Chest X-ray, AP view. Patient: 75 years old, sex F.
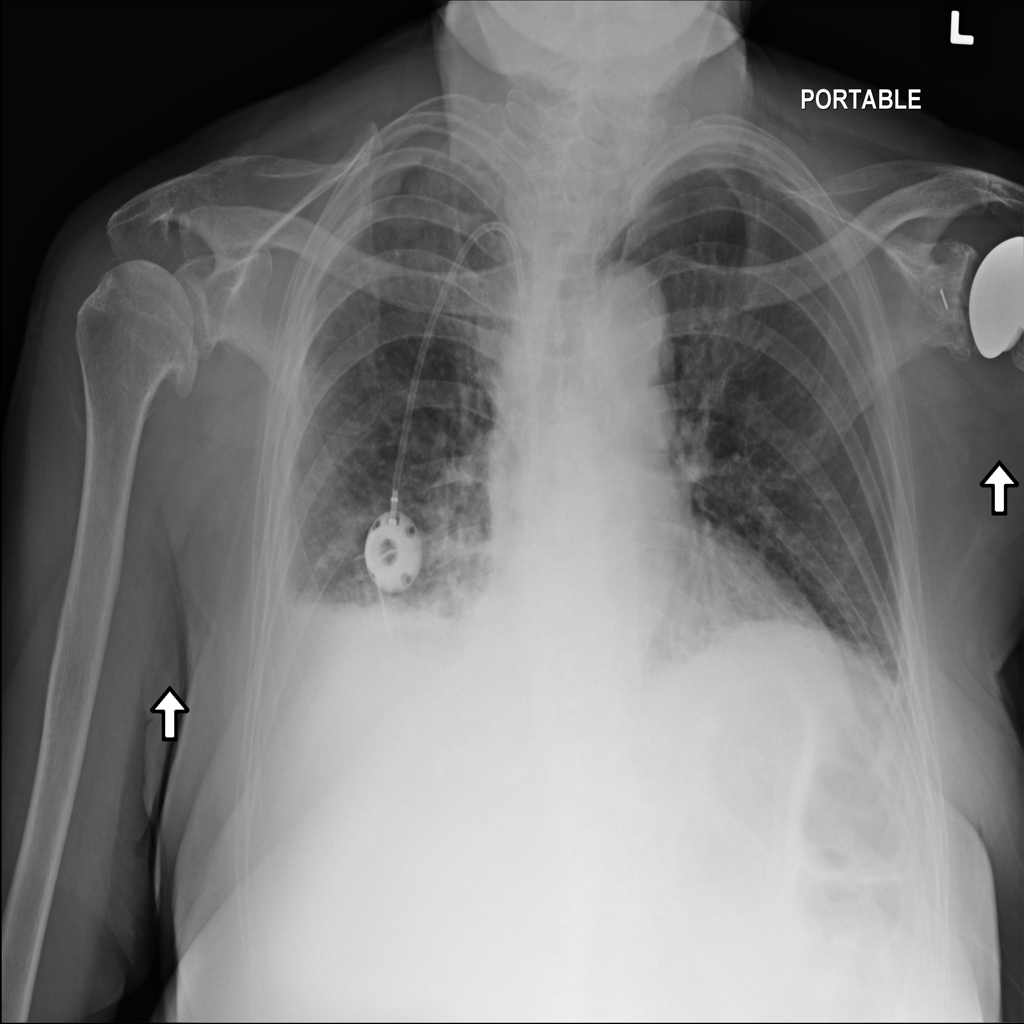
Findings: Atelectasis